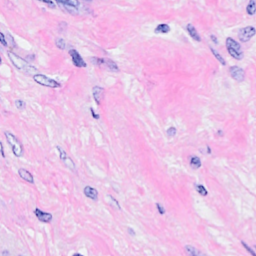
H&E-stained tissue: Breast